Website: walmart
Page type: gifting
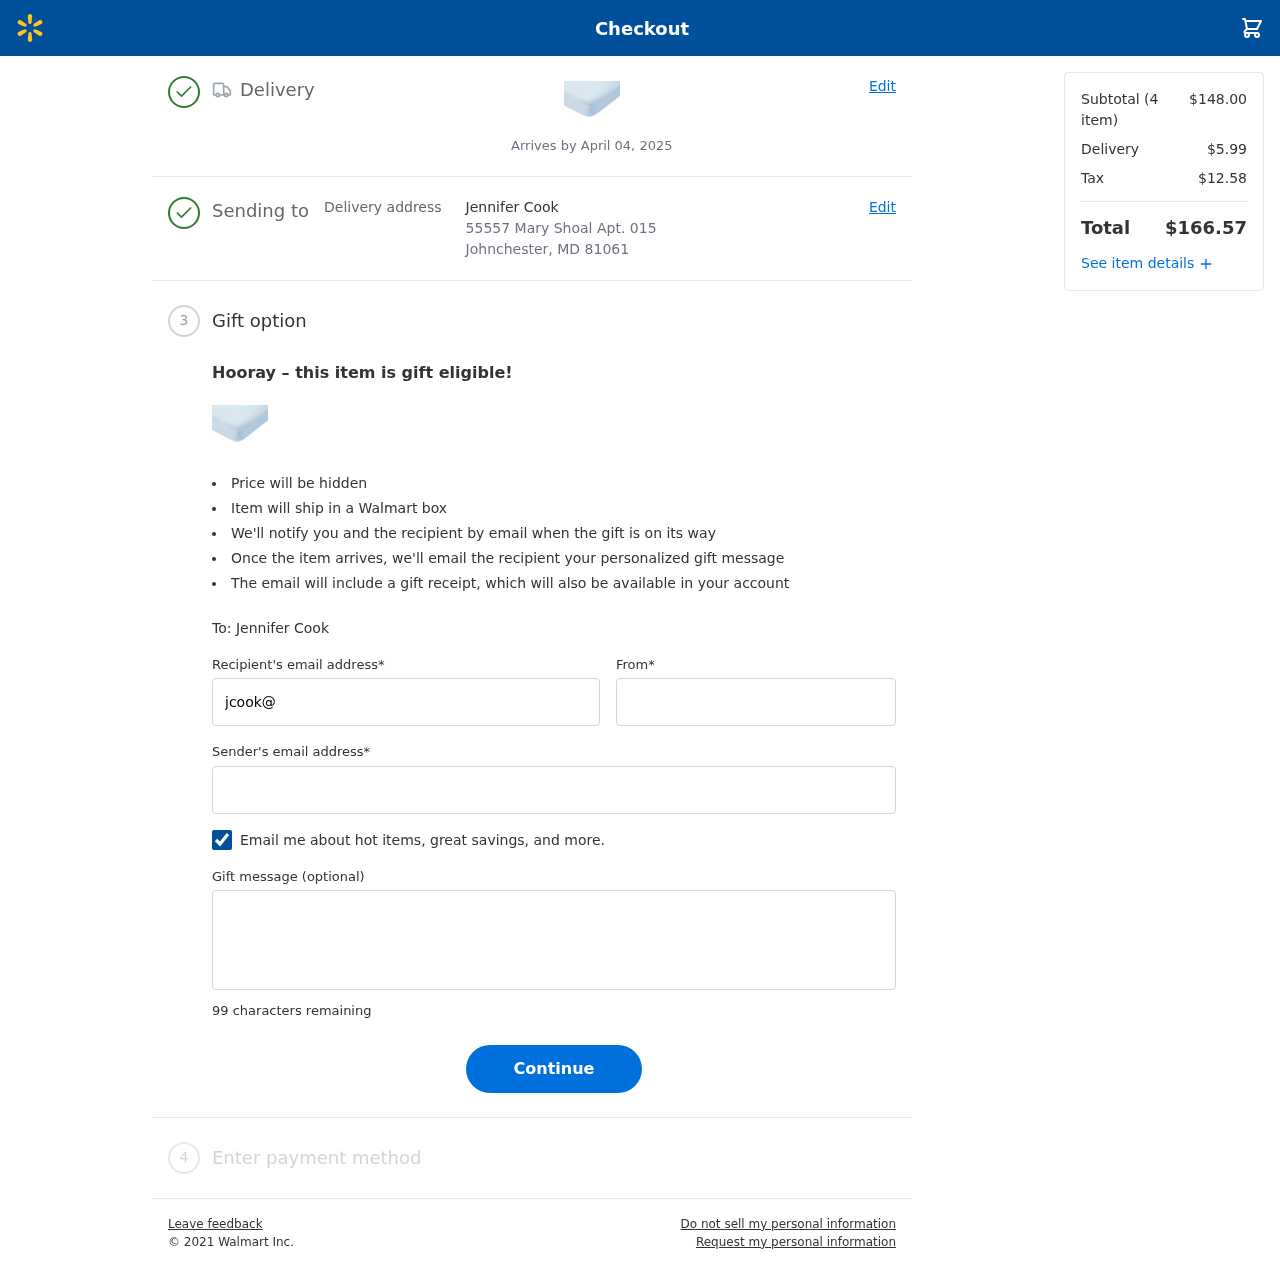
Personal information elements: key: PII_CITY_STATE_ZIP
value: Johnchester, MD 81061
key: PII_EMAIL
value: andrewlawrence@yahoo.com
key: PII_FIRSTNAME
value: Andrew
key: PII_GIFT_EMAIL
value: jcook@yahoo.com
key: PII_GIFT_FULLNAME
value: Jennifer Cook
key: PII_GIFT_MESSAGE
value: Hey Jennifer, I thought you’d enjoy these cozy fitted sheets to make your nights extra comfy. They’re perfect for snuggling up after a long day. Just a little something to brighten your space!
Andrew
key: PII_STREET
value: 55557 Mary Shoal Apt. 015
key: PII_GIFT_FIRSTNAME
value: Jennifer
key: PII_GIFT_LASTNAME
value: Cook
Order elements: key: ORDER_DELIVERY_DATE
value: Arrives by April 04, 2025
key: ORDER_NUM_ITEMS
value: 4
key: ORDER_SUBTOTAL
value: $148.00
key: ORDER_SHIPPING_COST
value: $5.99
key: ORDER_TAX
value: $12.58
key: ORDER_TOTAL
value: $166.57